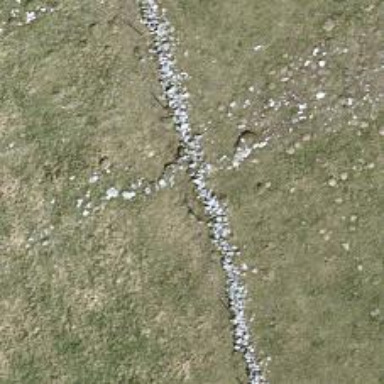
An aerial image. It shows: Wall made of dry stone.